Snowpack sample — Snodgrass Mountain, Crested Butte, Colorado (2/4/25, 12:06 PM MST)
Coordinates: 38.923, -106.968
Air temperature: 35 °F
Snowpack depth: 80 cm
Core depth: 50 cm
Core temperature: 30.2 °F
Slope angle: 14°, slope face: 78°
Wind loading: low
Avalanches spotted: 0
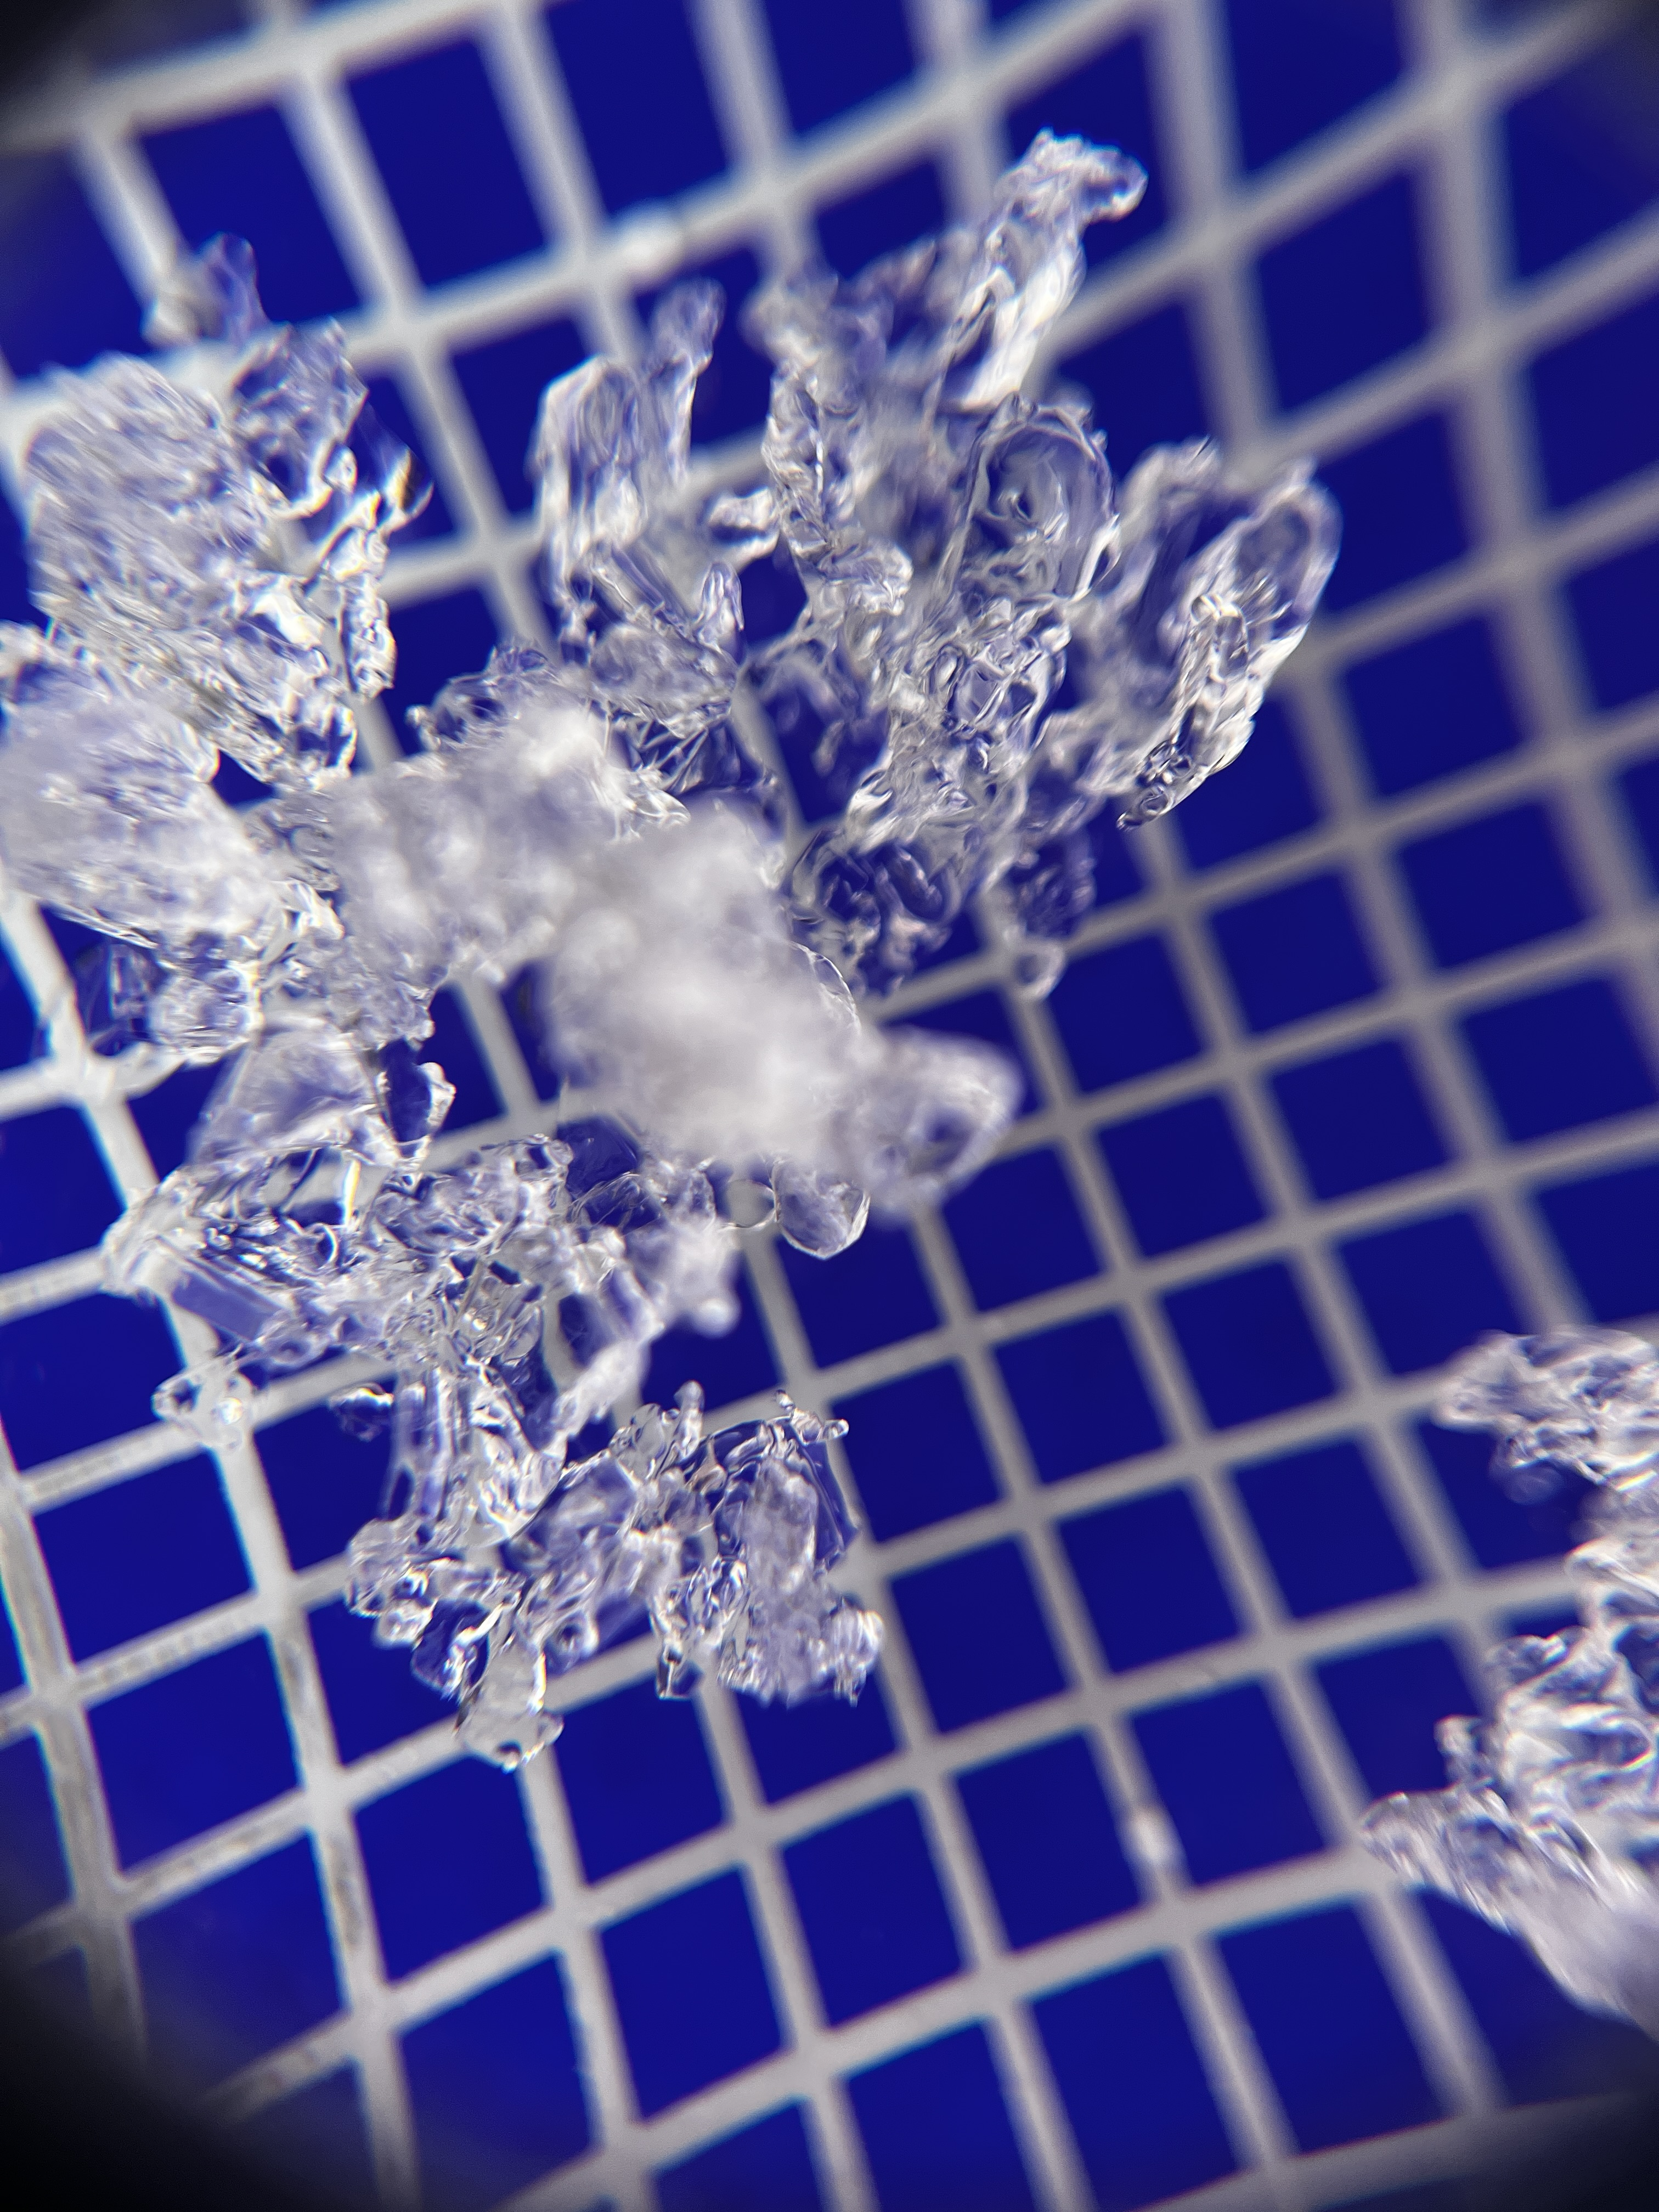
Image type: magnified_profile
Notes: No avalanches nearby, unusually warm weather for the last month reported by residents, Collected 25 yards from treeline